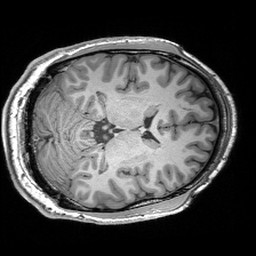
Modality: T1w
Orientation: axial
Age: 26
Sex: male
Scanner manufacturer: siemens
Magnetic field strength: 3 T
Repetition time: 2.53 s
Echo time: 0.00299 s